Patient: sex F, age 71
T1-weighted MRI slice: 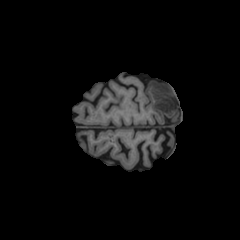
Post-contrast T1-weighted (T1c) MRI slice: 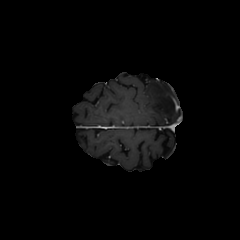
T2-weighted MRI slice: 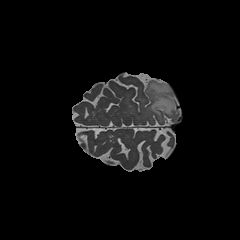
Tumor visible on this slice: yes
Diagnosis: Astrocytoma, IDH-mutant
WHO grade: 2